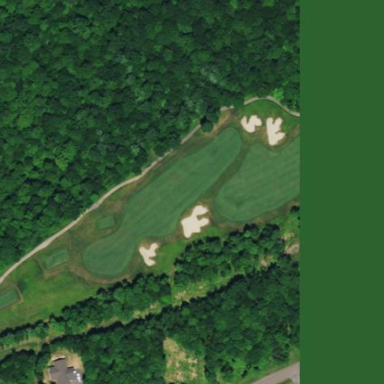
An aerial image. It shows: Golf fairway surrounded by grass.